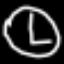
Label: clock